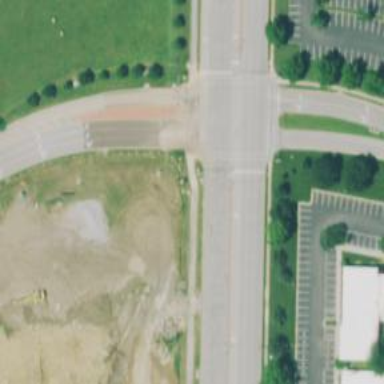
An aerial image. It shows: Road with dash markings.